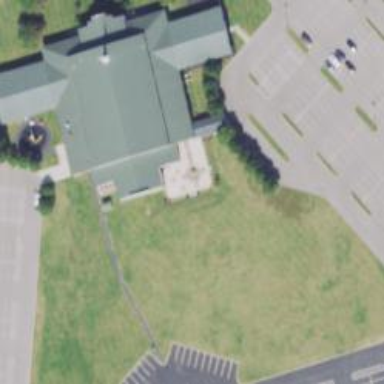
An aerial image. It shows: Church which is place of worship.